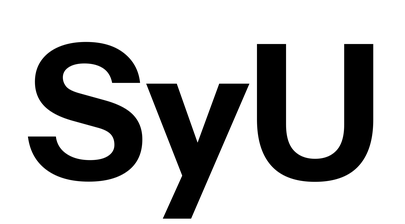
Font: InstrumentSans_Bold